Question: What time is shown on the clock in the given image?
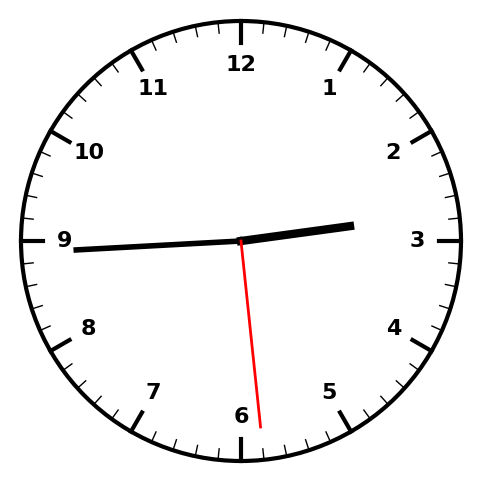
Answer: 02:44:29